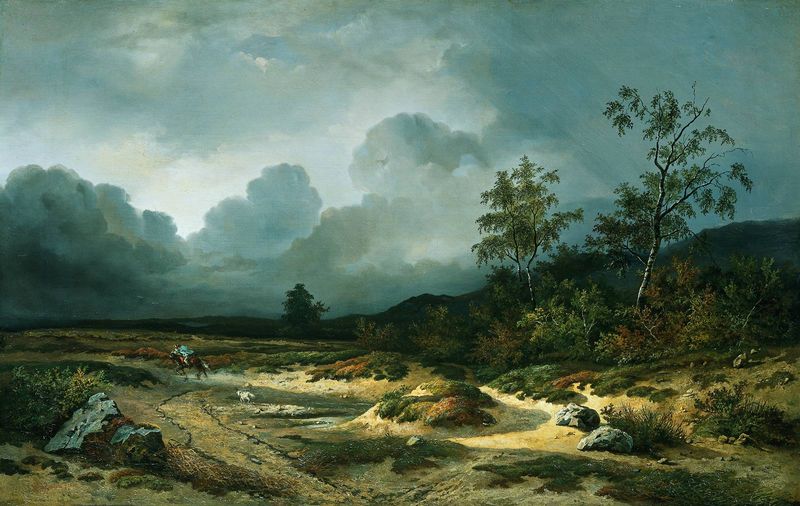
Titel: Landscape in an Approaching Storm, Landschaft mit herannahendem Sturm
Künstler: Willem Roelofs
Standort: Amsterdam
Institution: Rijksmuseum
Schlagwörter: baum, berg, blau, blätter, dunkel, felsen, gemälde, gewitter, himmel, laub, mann, schatten, umhang, wolken, bäume, gelb, grün, landschaft, ocker, sand, abend, braun, frau, grau, hell, licht, männer, schwarz, straße, weiss, gras, hund, tier, weg, wiese, wolke, beige, stein, steine, öl, birke, birken, ebene, erde, feld, gräser, horizont, hügel, natur, strauch, wind, zweige, busch, büsche, einsam, flach, gebüsch, pfad, sonne, sträucher, wege, figur, mantel, blatt, wald, pferd, reiter, bewölkt, reiten, ritt, strand, düster, ansicht, berge, fels, gebirge, nebel, tag, orkan, sturm, turner, unwetter, wetter, stimmung, flucht, regen, senke, strahlen, heide, flussbett, moos, hilfe, sonnenstrahlen, aufziehen, cumulus, gen, gewitterstimmung, gegenwind, untwetter, threatening landscape, cumuluswolken, gesitter